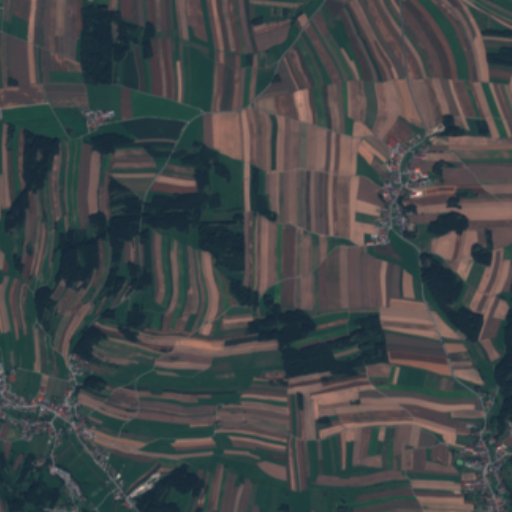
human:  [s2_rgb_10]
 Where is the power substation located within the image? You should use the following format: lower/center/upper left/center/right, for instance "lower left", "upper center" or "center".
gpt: The power substation is located in the lower left of the image.
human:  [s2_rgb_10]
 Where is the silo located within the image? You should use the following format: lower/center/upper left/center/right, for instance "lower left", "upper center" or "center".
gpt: The silo is located in the lower left of the image.
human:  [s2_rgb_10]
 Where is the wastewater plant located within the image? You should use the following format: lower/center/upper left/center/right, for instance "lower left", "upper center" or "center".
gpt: The wastewater plant is located in the center right of the image.
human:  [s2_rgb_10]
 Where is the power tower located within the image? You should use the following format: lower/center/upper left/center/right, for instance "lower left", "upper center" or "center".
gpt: There is no power tower in the image.